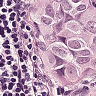
Metastatic tissue present: yes